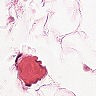
Metastatic tissue present: no